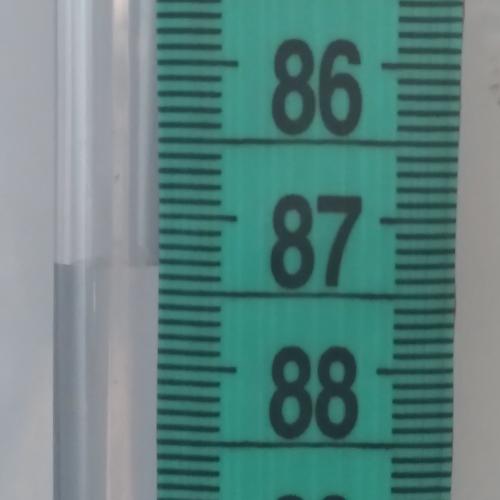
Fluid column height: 87.3 cm